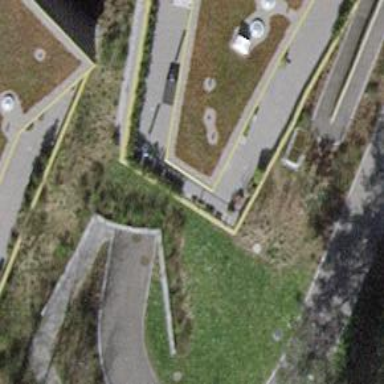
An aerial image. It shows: Parking entrance.